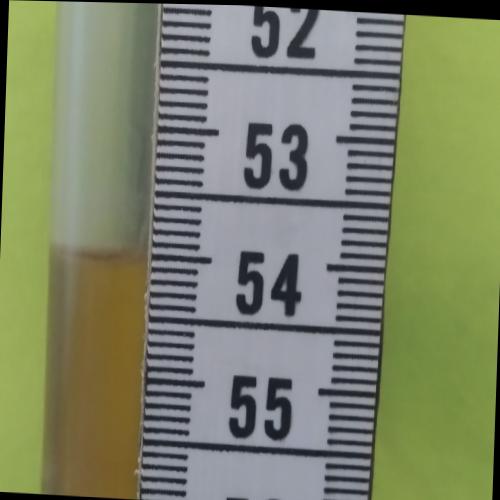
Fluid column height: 54.0 cm